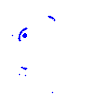
Particle: pion